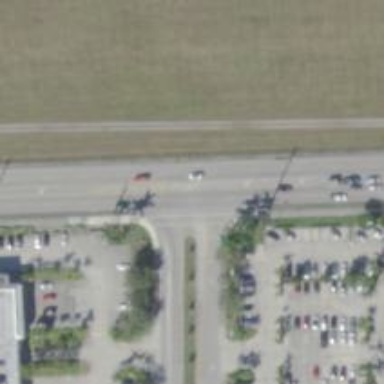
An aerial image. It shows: Asphalt footway with uncontrolled crossing marked by lines.